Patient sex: F
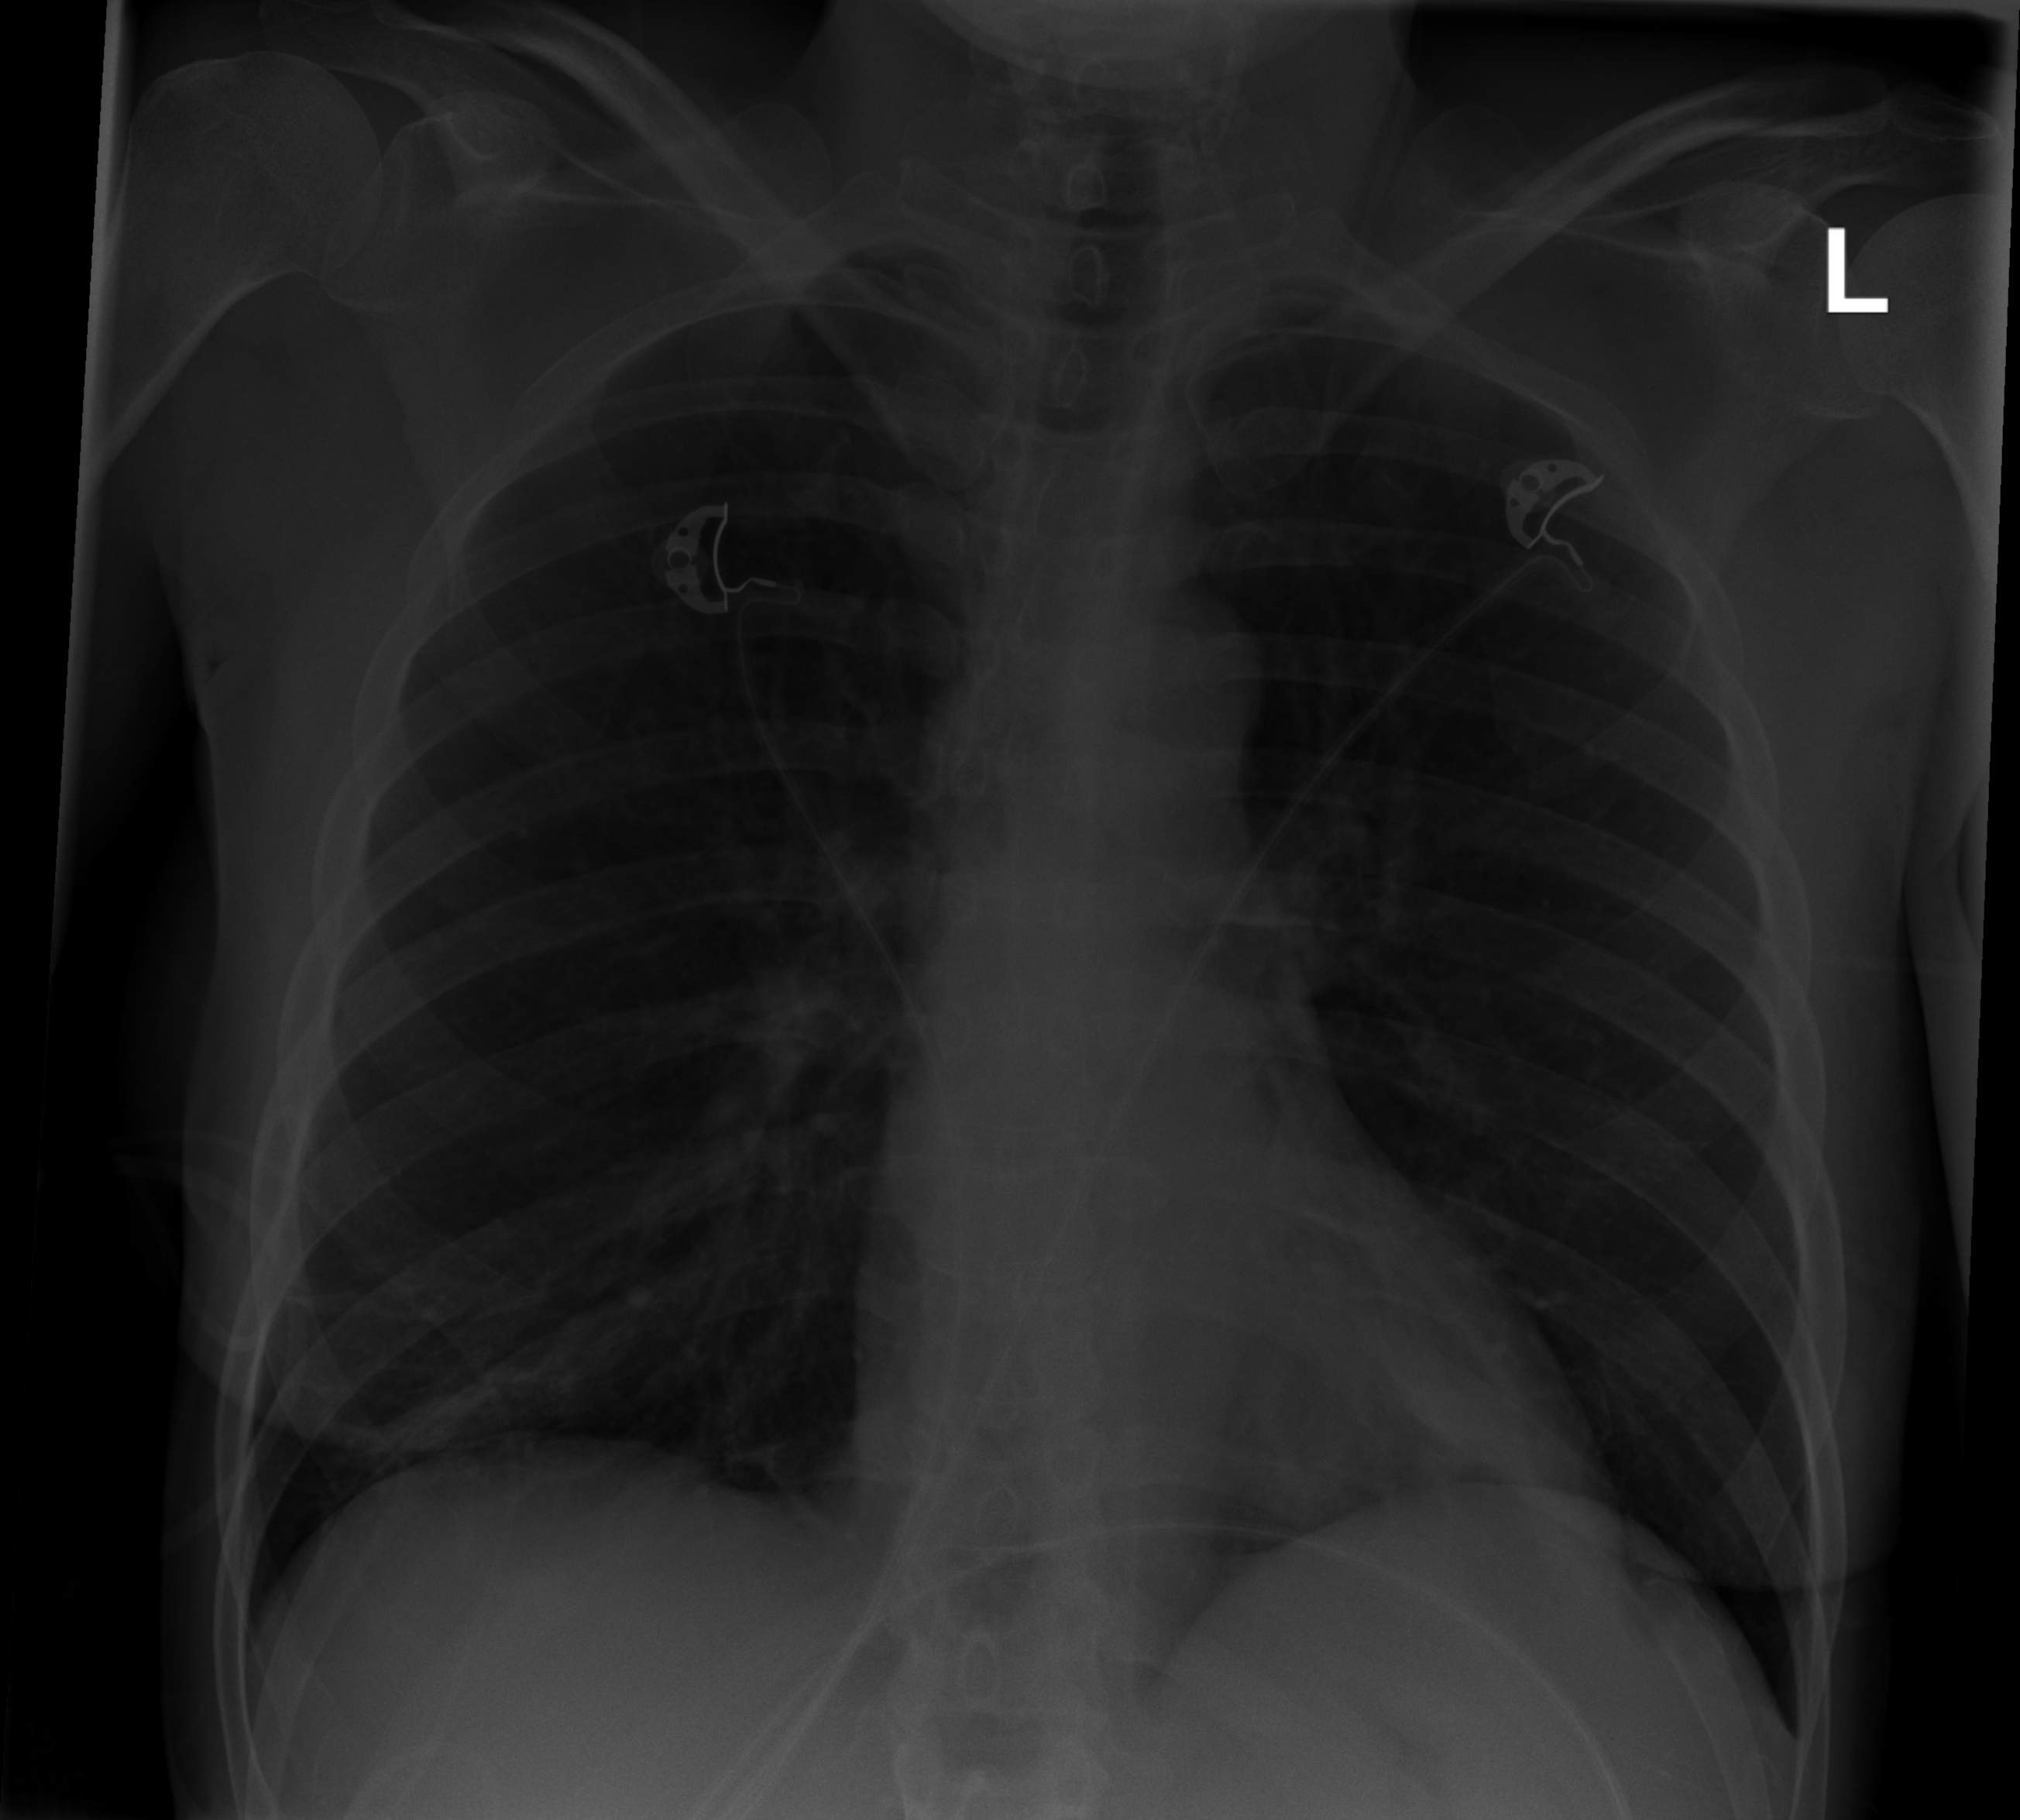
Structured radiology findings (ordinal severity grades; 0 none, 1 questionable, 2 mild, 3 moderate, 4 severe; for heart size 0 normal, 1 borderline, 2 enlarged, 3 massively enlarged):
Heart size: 0
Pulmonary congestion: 0
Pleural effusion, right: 0
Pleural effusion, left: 0
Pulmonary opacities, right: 2
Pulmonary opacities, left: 0
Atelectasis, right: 2
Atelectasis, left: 0